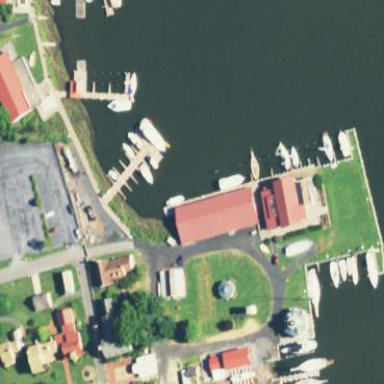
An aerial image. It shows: Marina on leisure land.